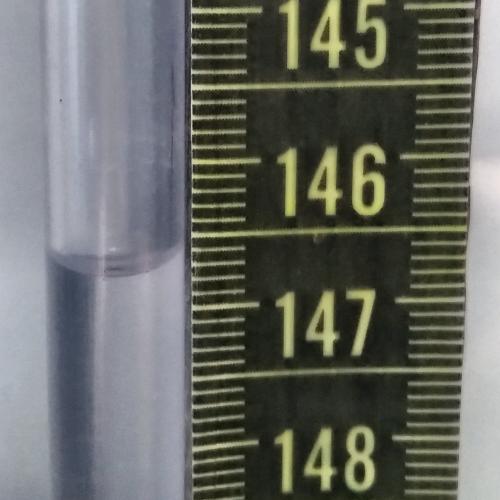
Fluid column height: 146.7 cm